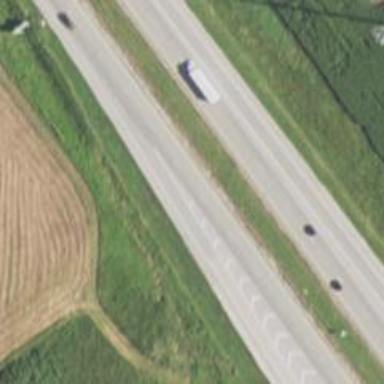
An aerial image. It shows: Asphalt motorway link.